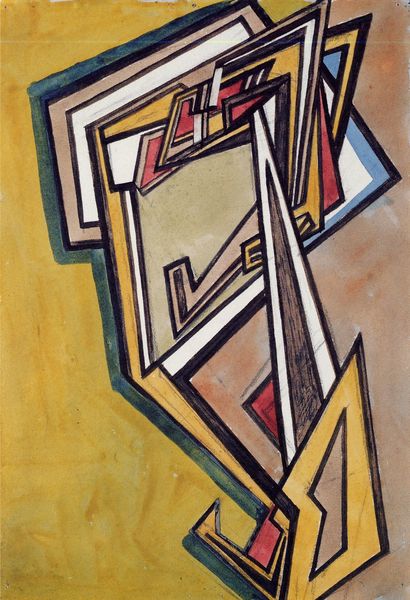
Titel: Vorticist Composition: Black and Khaki
Künstler: Helen Saunders
Institution: Privatbesitz
Schlagwörter: blau, weiß, dreieck, gelb, grün, komposition, kubismus, braun, bunt, grau, orange, schwarz, zeichnung, rot, beige, rahmen, spitze, öl, spitzen, rosa, umrisse, moderne, abstrakt, farben, flächen, modern, farbe, formen, linien, spitz, gerade, streifen, geschlossen, abstraktion, umriss, kante, futurismus, eckig, rechteck, kontur, form, comic, konturen, ecken, kontraste, geometrisch, zacken, konstruktion, grad, dreiecke, kanten, dreieckig, geometrie, viereck, geraden, grat, zweifarbig, pop art, scherben, winkel, fraben, verschachtelt, mehrfarbig, trennungslinie, vieleck, durchbohren, senf, aufsplittung, verbindungslinie, fare, lichtenstein